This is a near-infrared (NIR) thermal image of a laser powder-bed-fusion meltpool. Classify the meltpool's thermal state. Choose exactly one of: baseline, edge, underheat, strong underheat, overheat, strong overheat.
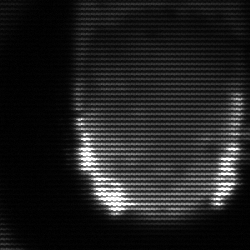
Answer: baseline